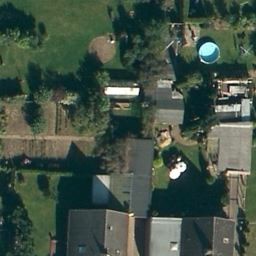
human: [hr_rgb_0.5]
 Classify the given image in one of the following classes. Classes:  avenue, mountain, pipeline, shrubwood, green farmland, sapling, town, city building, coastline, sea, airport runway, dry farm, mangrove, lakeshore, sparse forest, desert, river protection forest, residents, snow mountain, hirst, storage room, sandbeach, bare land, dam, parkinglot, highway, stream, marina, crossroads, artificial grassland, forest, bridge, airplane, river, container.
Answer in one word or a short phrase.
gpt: residents